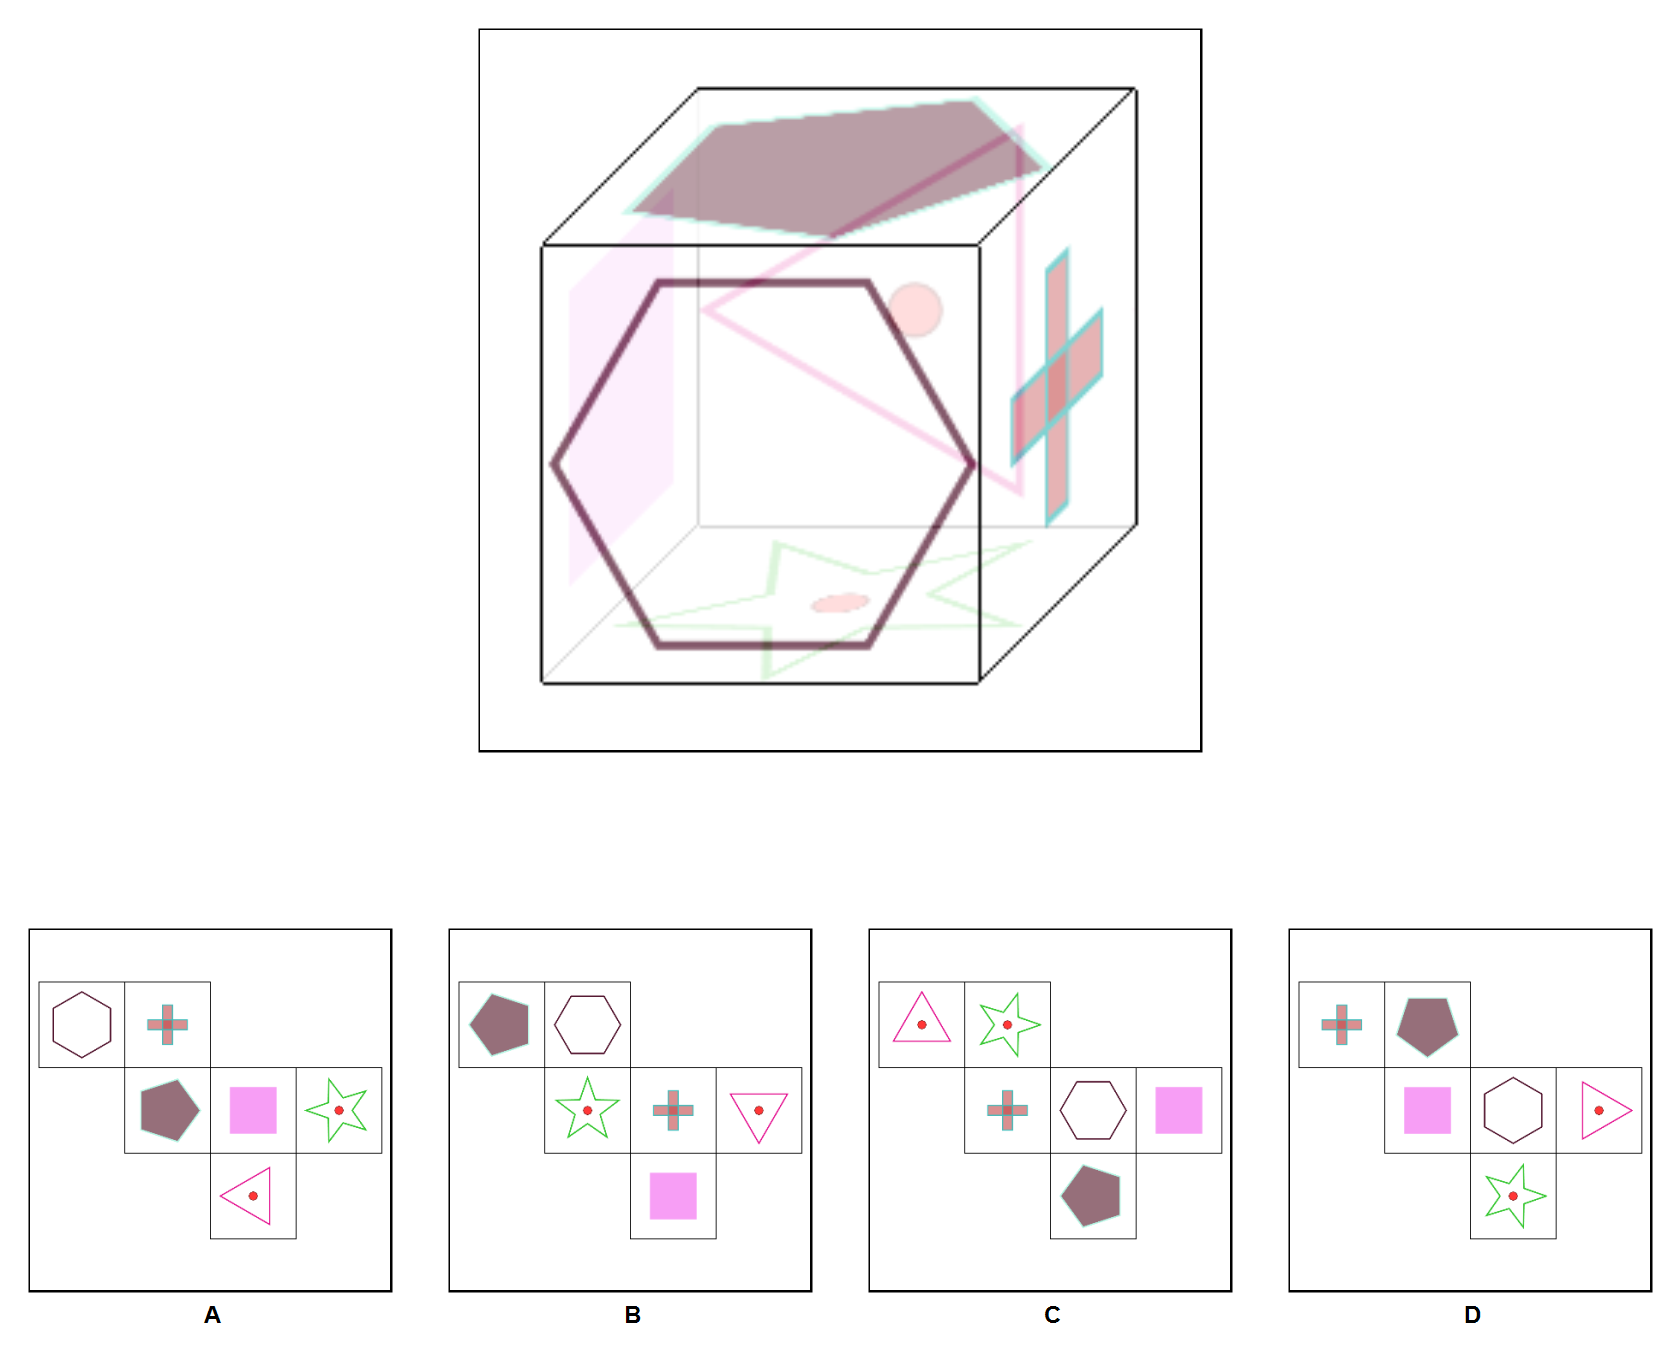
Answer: C